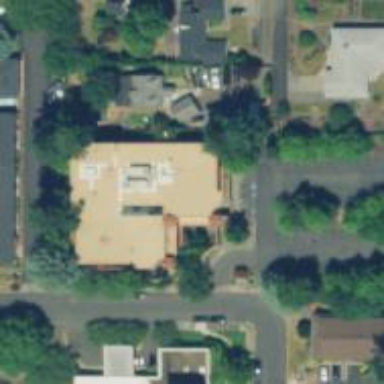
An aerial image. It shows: Healthcare clinic.